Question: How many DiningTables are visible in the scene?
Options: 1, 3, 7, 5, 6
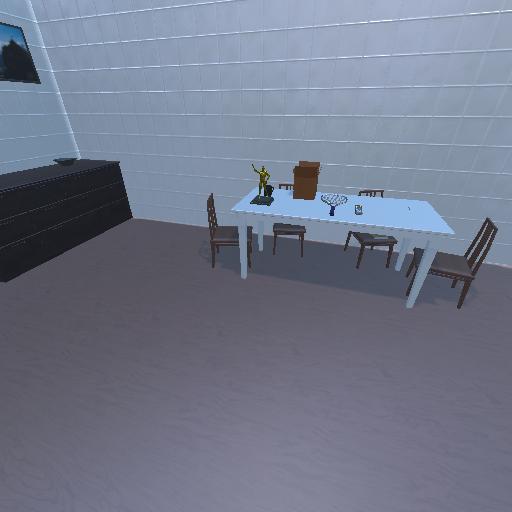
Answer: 1